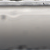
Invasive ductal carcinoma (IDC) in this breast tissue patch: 0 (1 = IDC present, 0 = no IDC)